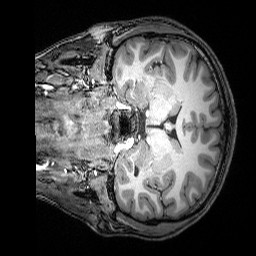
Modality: T1w
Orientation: coronal
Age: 22
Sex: male
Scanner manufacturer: siemens
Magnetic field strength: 3 T
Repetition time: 2.53 s
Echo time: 0.00388 s